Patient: sex F, age 54
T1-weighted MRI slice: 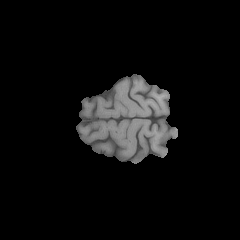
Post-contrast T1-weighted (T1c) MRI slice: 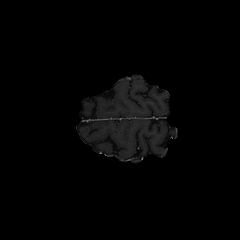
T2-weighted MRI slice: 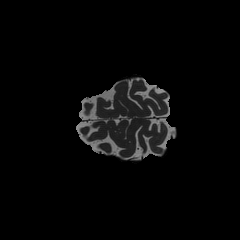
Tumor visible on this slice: no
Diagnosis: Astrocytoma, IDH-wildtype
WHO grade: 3